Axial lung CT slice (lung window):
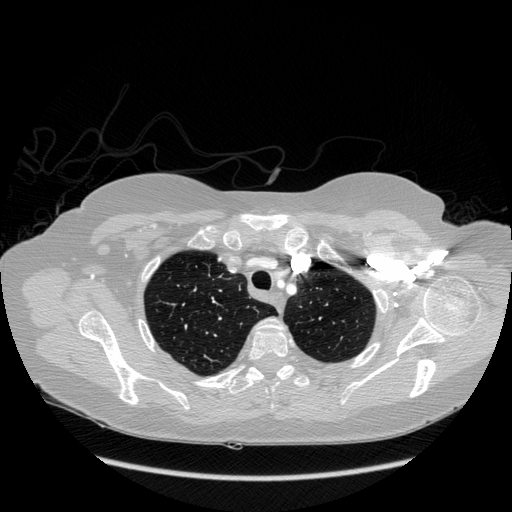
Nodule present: no